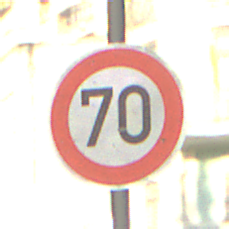
Verkehrszeichen: Geschwindigkeit70
Umgebung: Outdoor, Suburban
Tageszeit: SunriseSunset
Wetter: PartlyCloudy
Licht: Natural
Jahreszeit: NotSpecified
Kontrast: MediumContrast